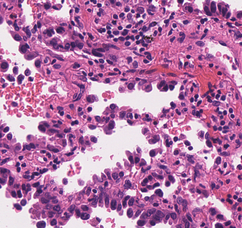
Tumor epithelial tissue: yes
Tumor-associated stroma tissue: yes
Normal tissue: no